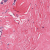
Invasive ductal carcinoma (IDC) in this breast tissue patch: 0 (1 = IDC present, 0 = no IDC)